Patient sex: M
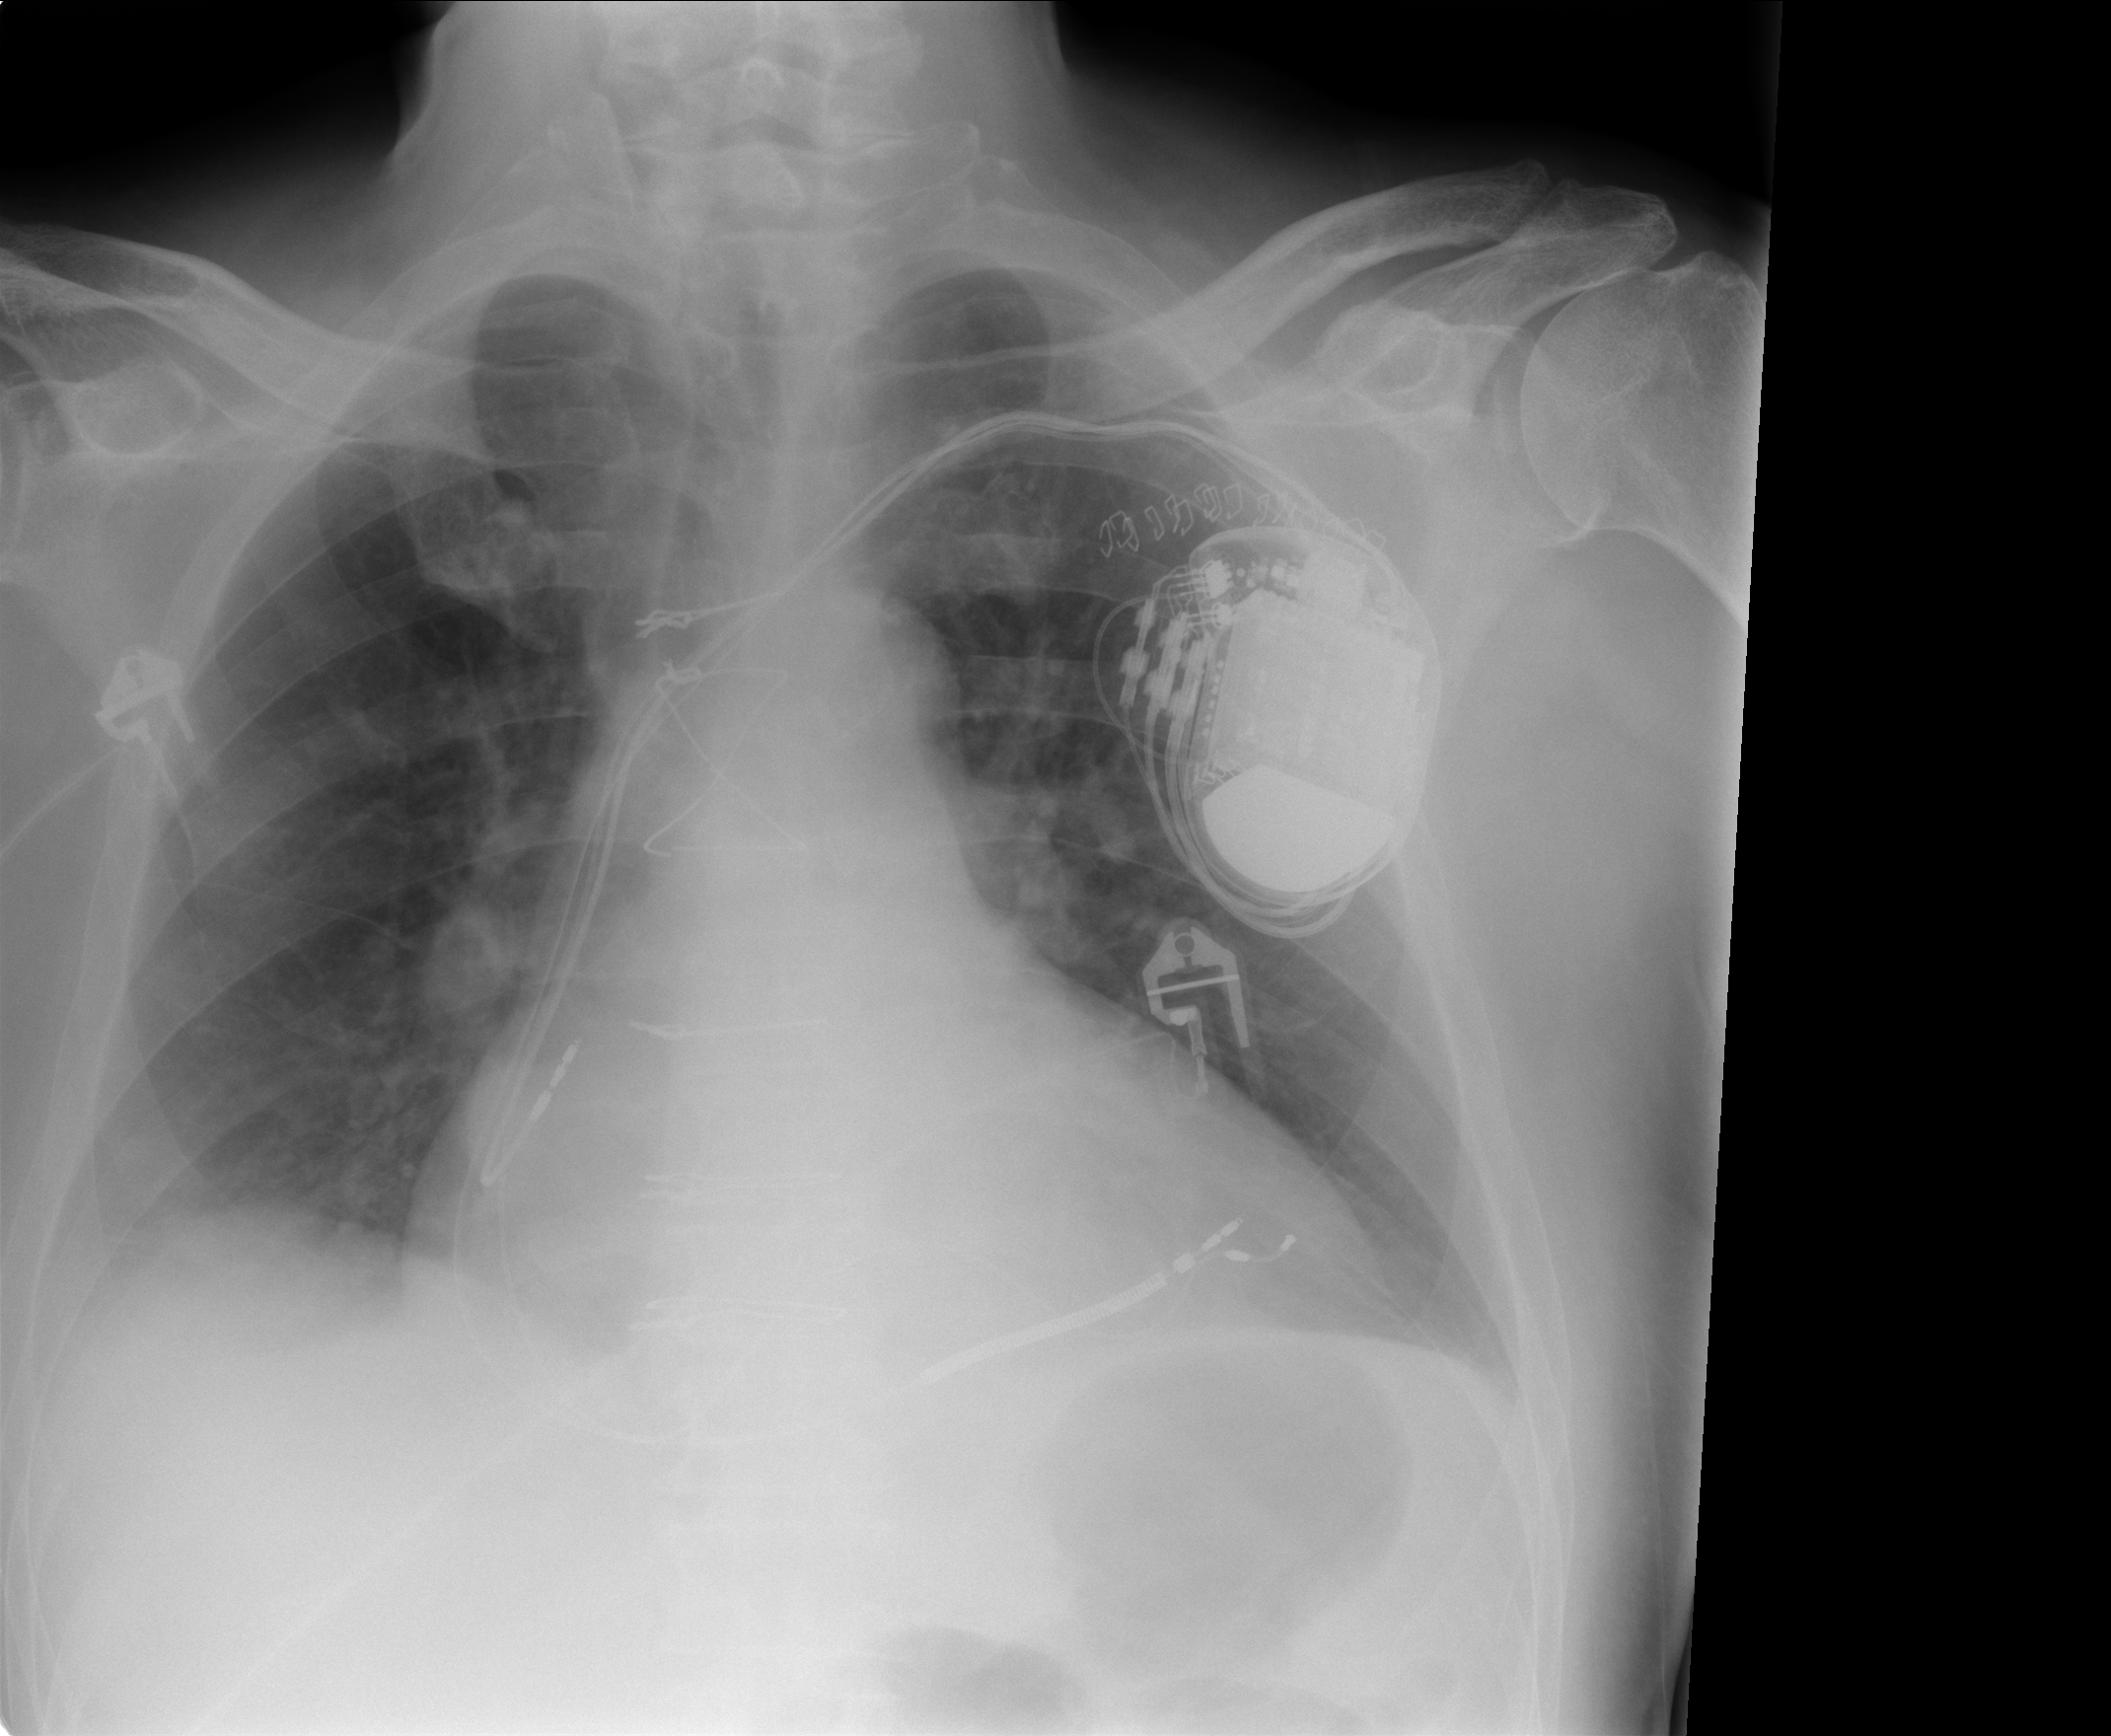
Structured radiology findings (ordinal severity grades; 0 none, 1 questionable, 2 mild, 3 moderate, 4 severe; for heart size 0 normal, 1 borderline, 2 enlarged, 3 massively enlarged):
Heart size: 2
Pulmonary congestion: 1
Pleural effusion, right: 2
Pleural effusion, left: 1
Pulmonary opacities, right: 2
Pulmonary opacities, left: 0
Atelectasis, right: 2
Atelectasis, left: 0